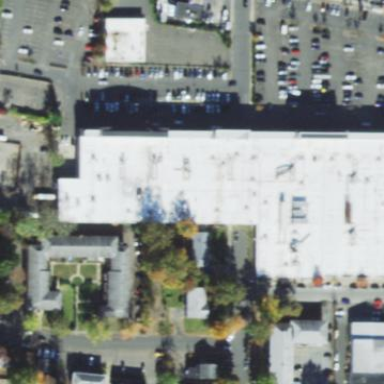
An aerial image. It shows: Retail area.